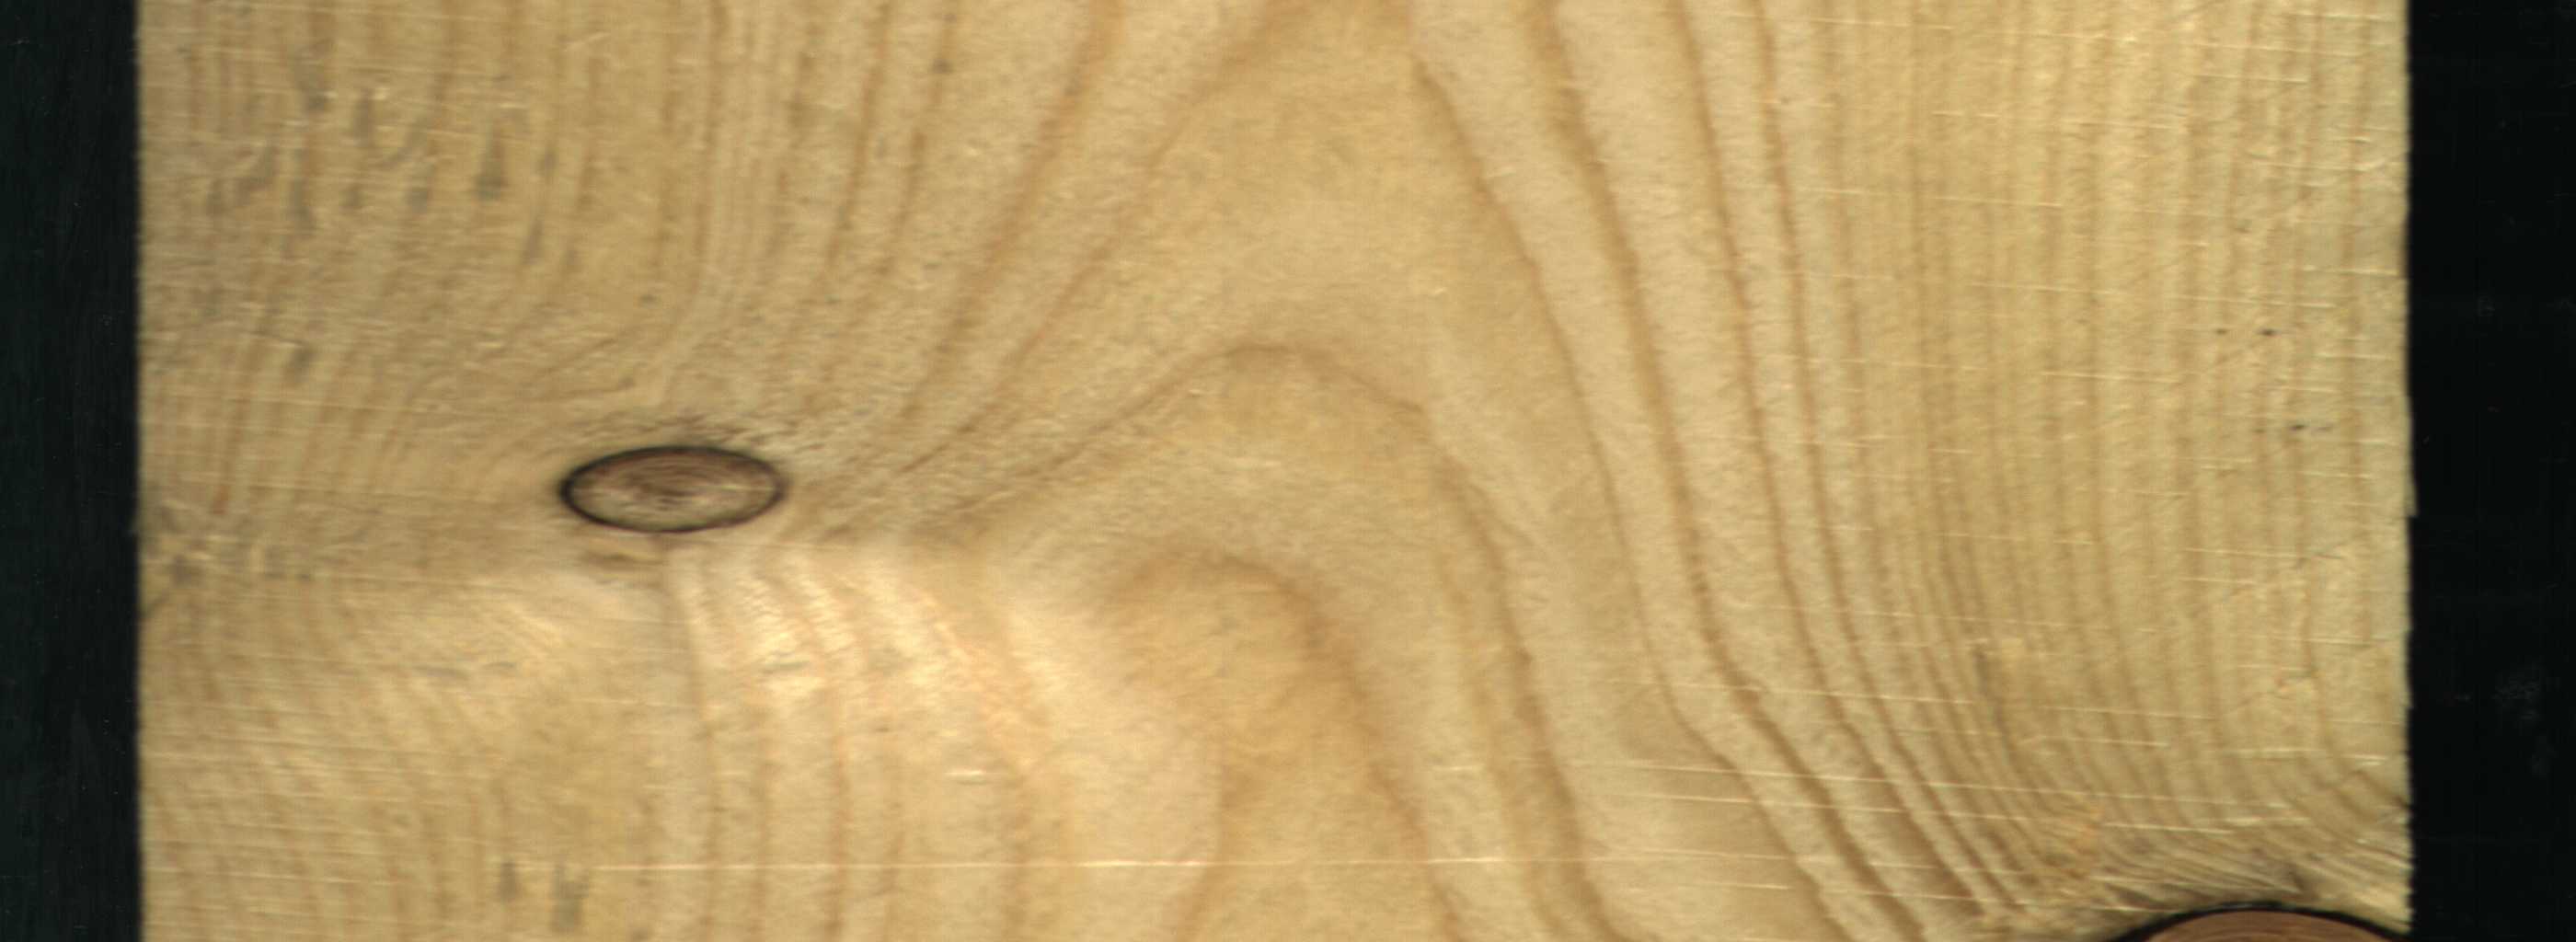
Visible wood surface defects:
Dead_Knot
Dead_Knot